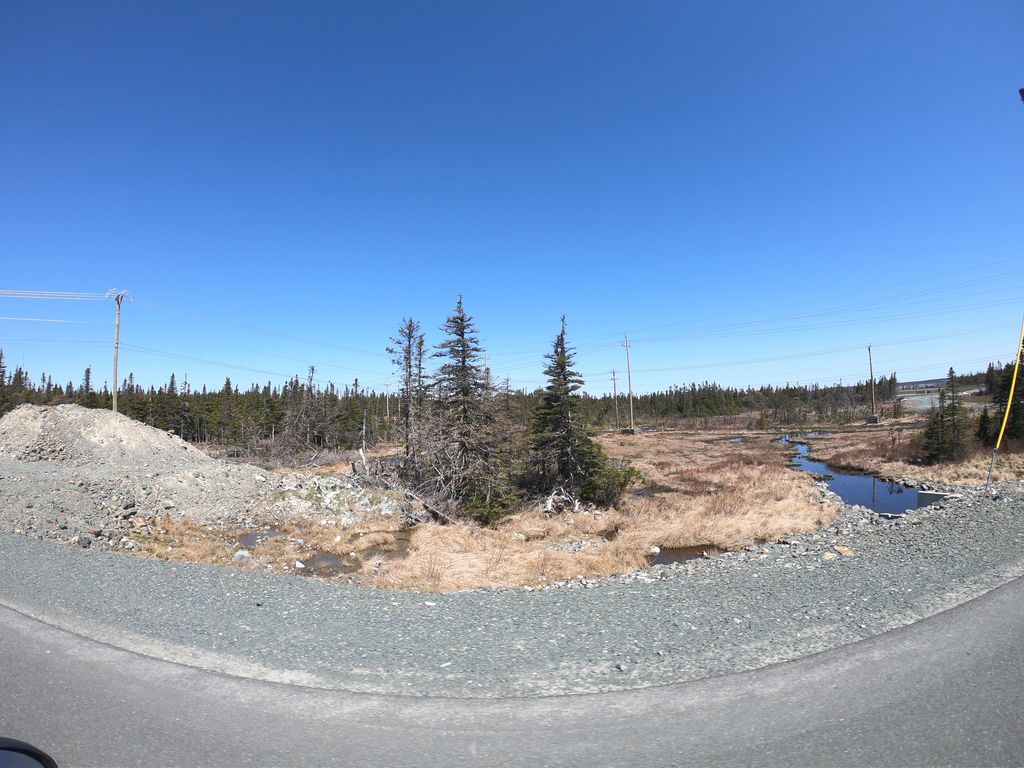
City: st_johns